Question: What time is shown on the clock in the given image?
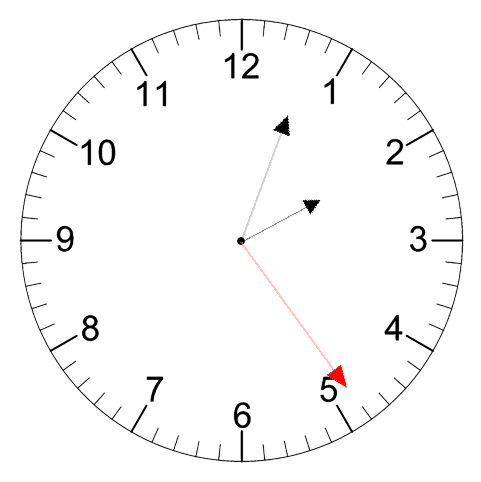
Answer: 02:03:24